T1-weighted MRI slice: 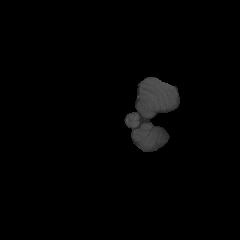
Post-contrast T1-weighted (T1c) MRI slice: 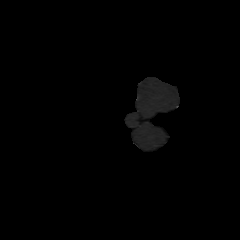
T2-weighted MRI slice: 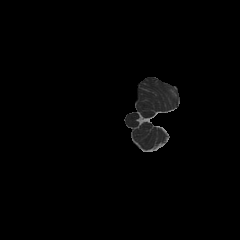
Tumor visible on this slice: no